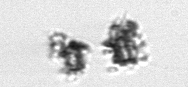
Label: Thalassiosira_TAG_external_detritus